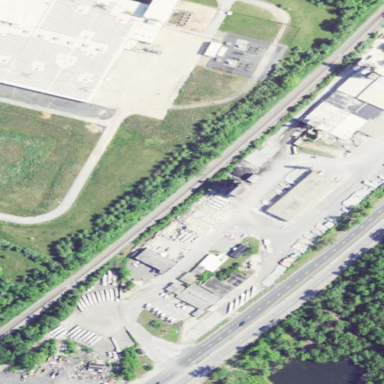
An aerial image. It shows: Industrial area used for concrete manufacturing.